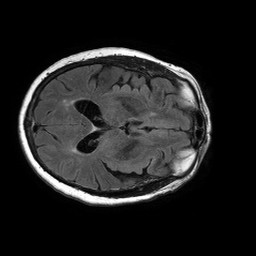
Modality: FLAIR
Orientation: axial
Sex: female
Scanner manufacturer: philips
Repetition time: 11 s
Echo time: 0.125 s